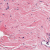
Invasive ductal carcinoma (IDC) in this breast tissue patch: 0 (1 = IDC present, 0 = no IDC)